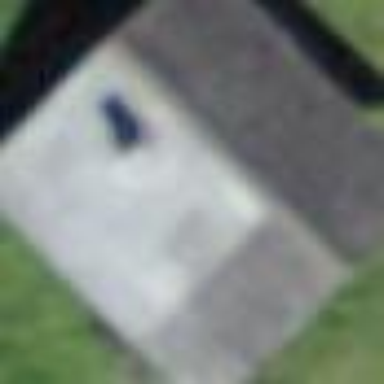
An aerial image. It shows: Cabin.